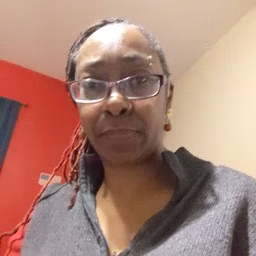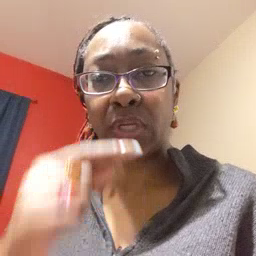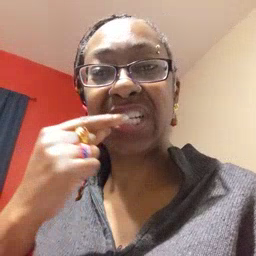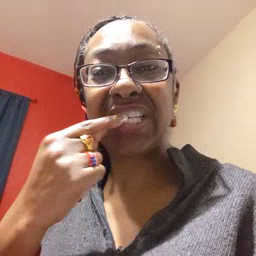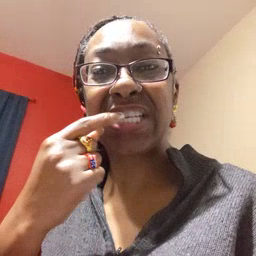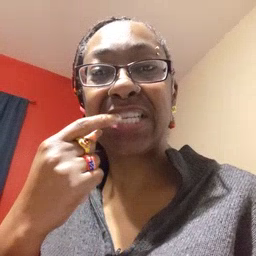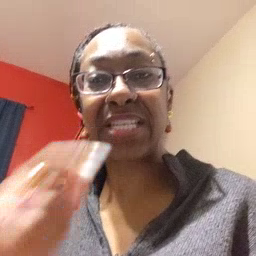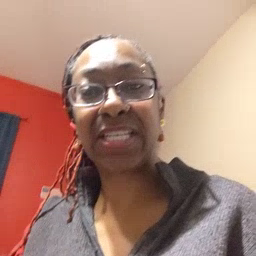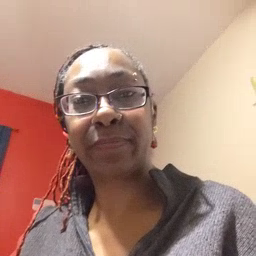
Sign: tooth